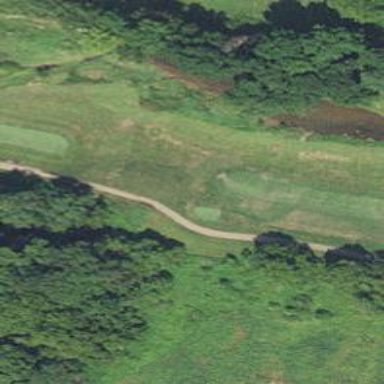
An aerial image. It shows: Path designated for golf carts.